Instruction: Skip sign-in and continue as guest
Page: checkout
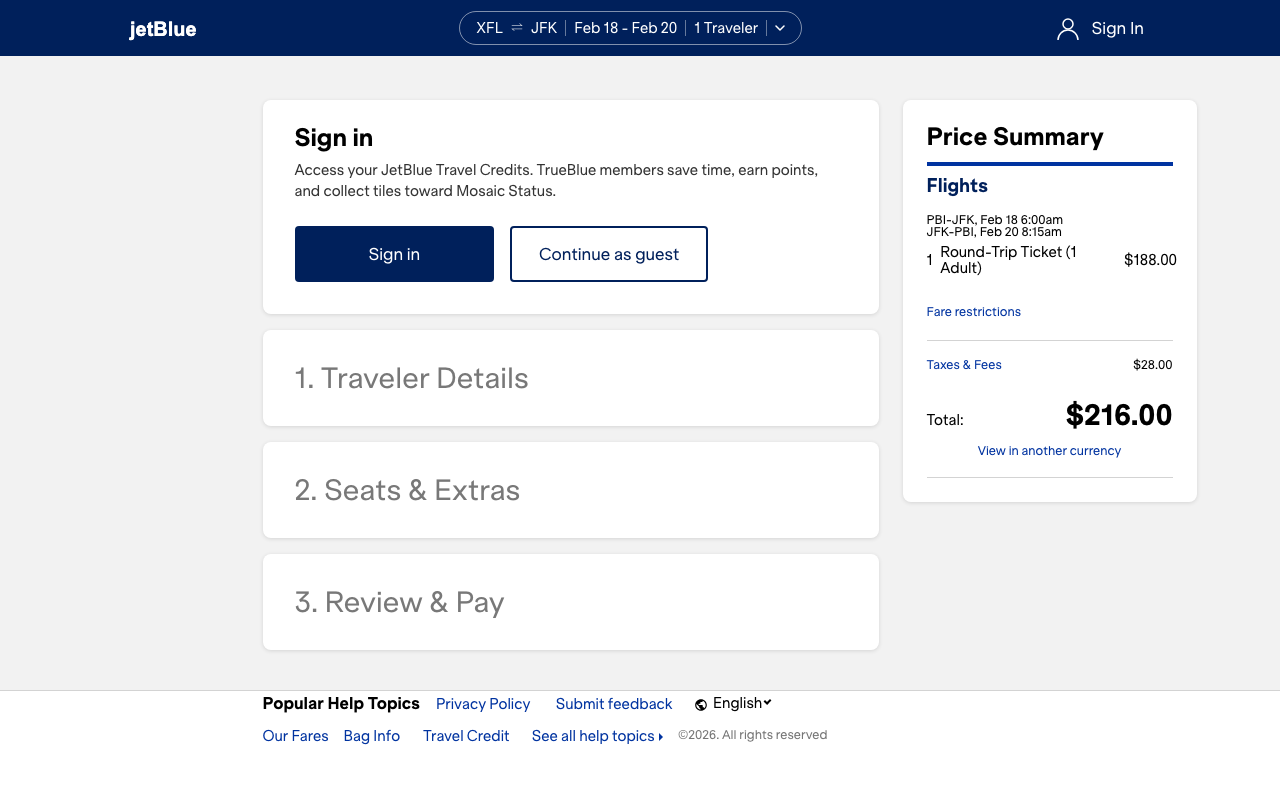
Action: click